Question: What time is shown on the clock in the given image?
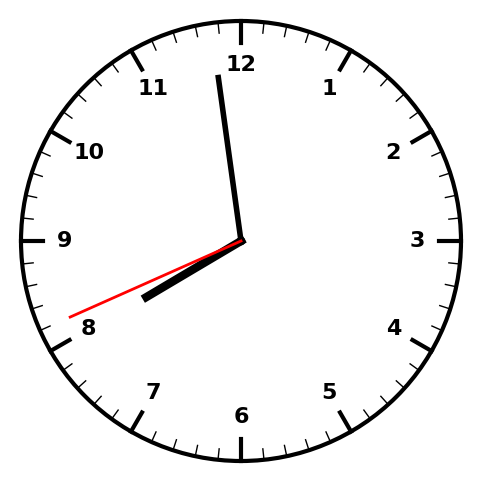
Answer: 07:58:41